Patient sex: M
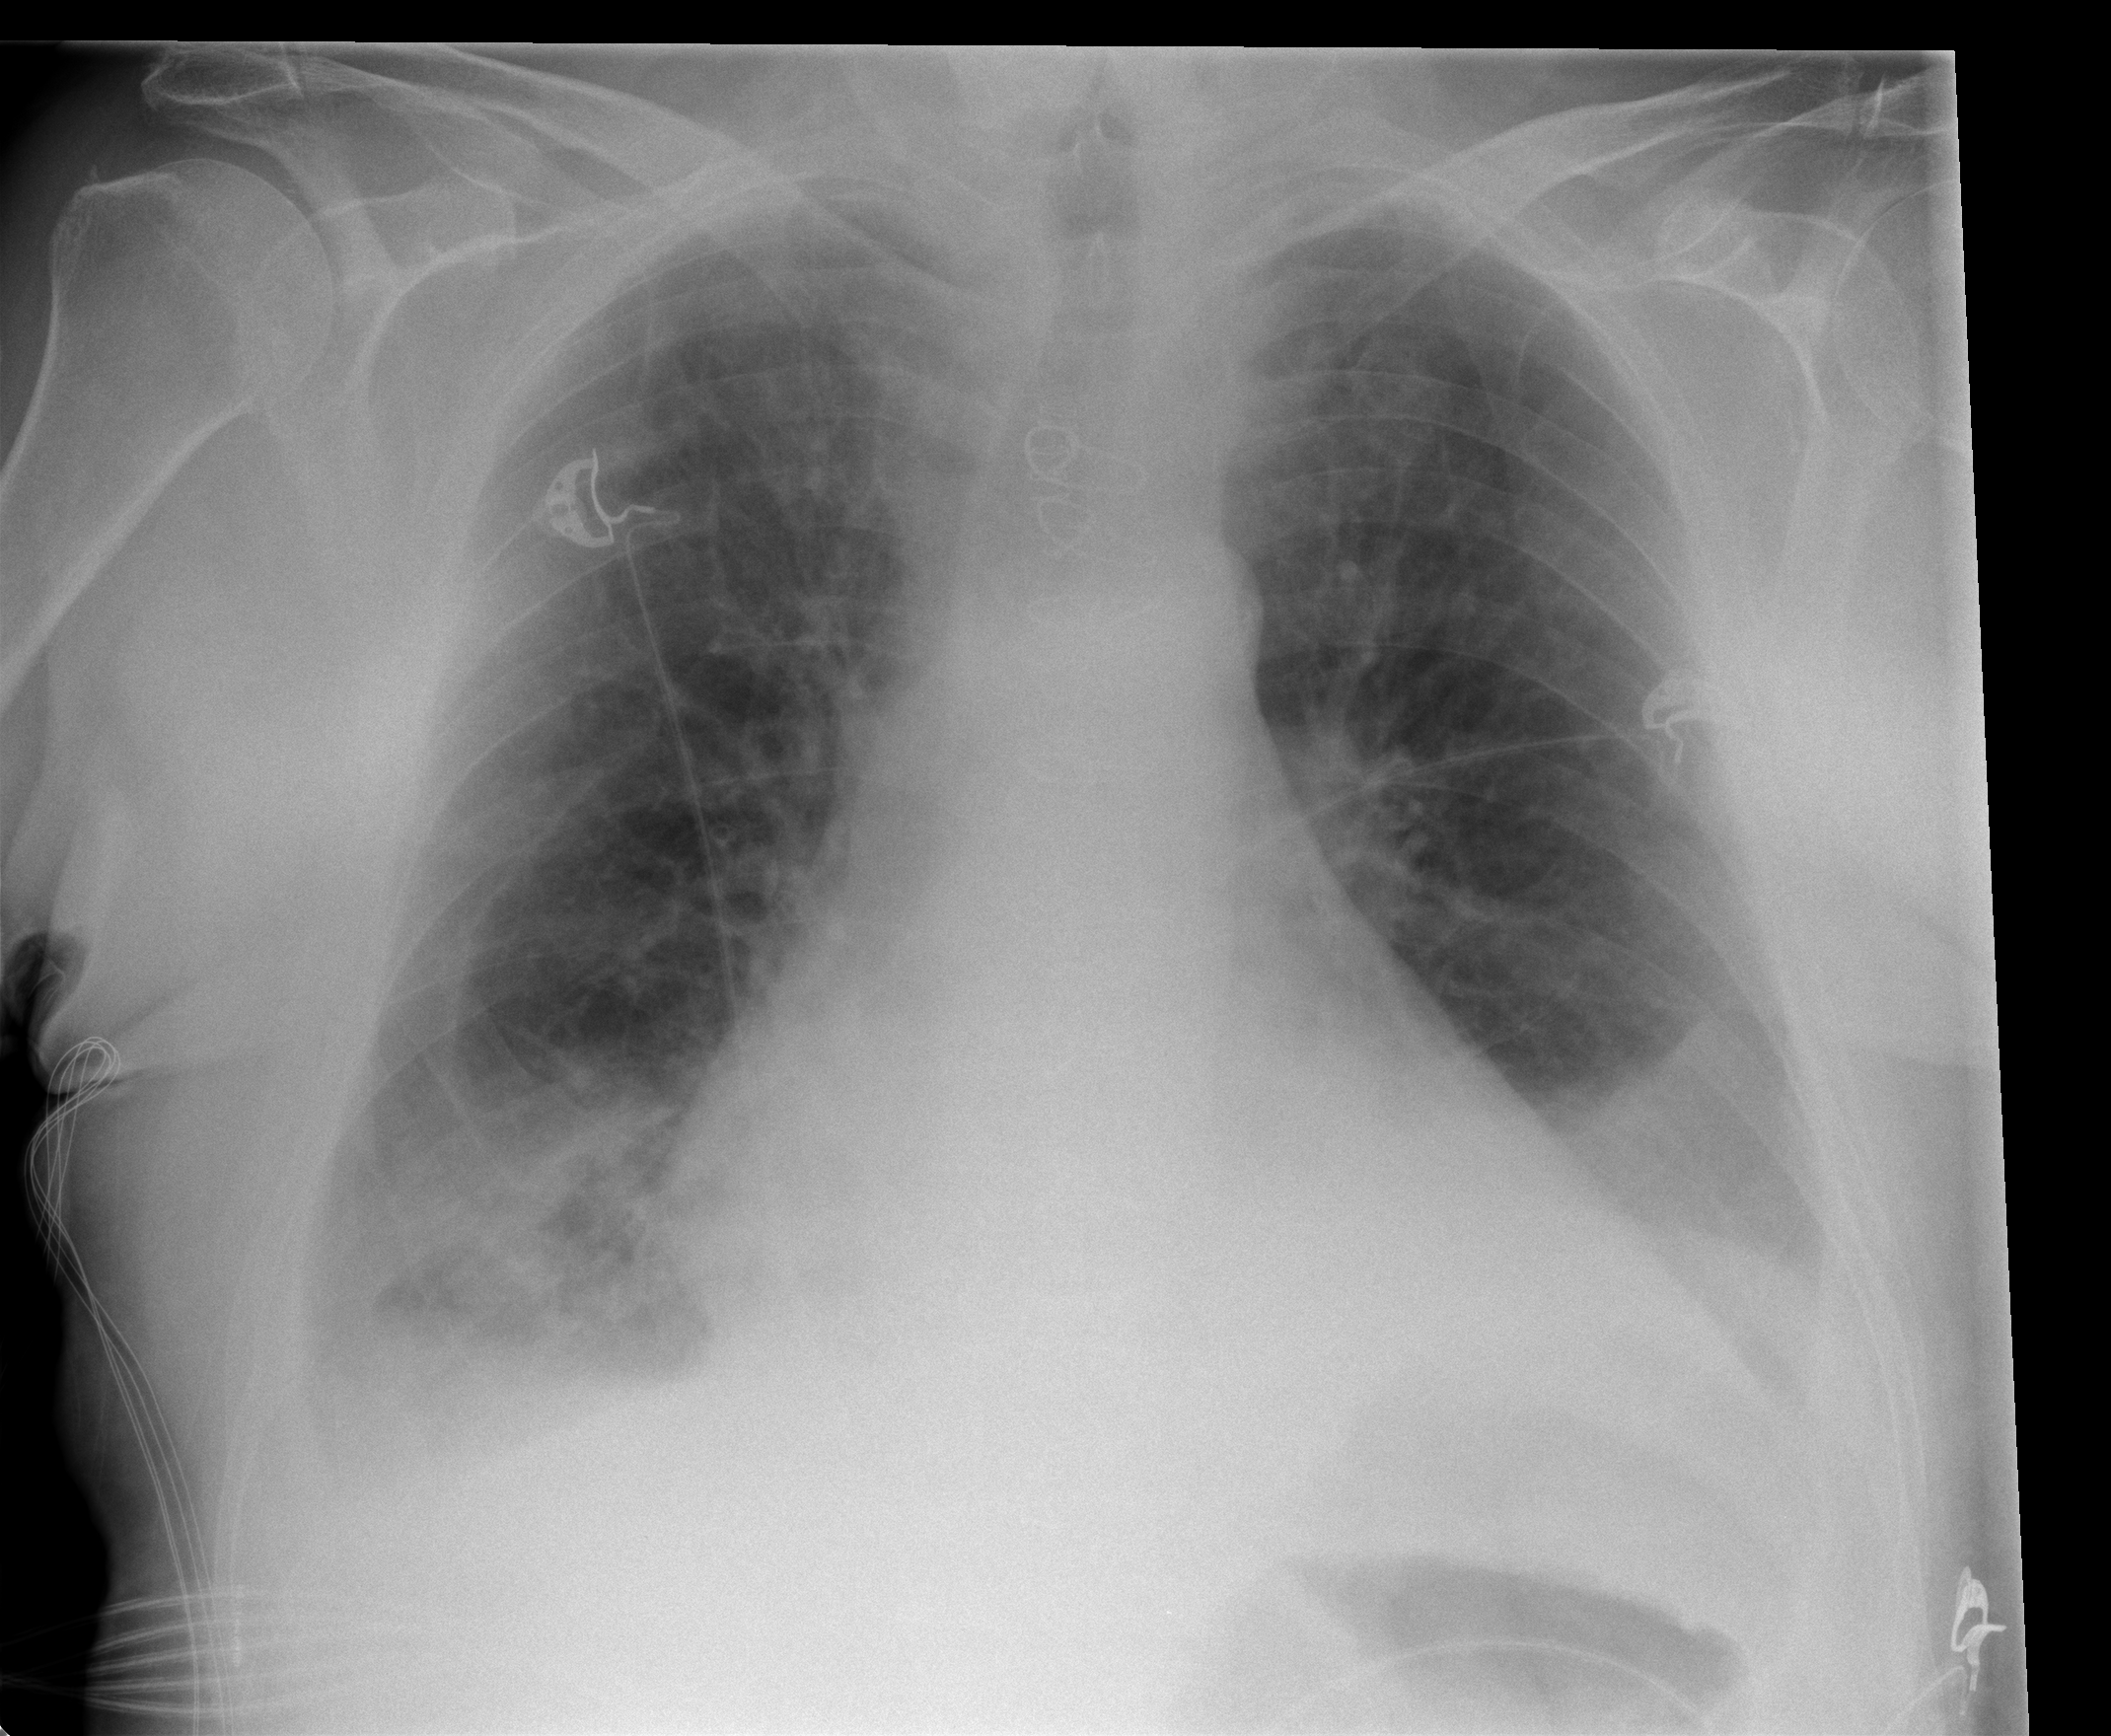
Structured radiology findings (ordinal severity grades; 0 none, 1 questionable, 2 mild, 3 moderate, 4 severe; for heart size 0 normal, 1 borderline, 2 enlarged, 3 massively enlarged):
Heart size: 1
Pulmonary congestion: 2
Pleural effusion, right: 2
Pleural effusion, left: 2
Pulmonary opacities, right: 0
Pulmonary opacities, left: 0
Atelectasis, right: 2
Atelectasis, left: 0